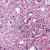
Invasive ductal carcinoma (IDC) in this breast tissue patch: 1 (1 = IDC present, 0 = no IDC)